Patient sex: M
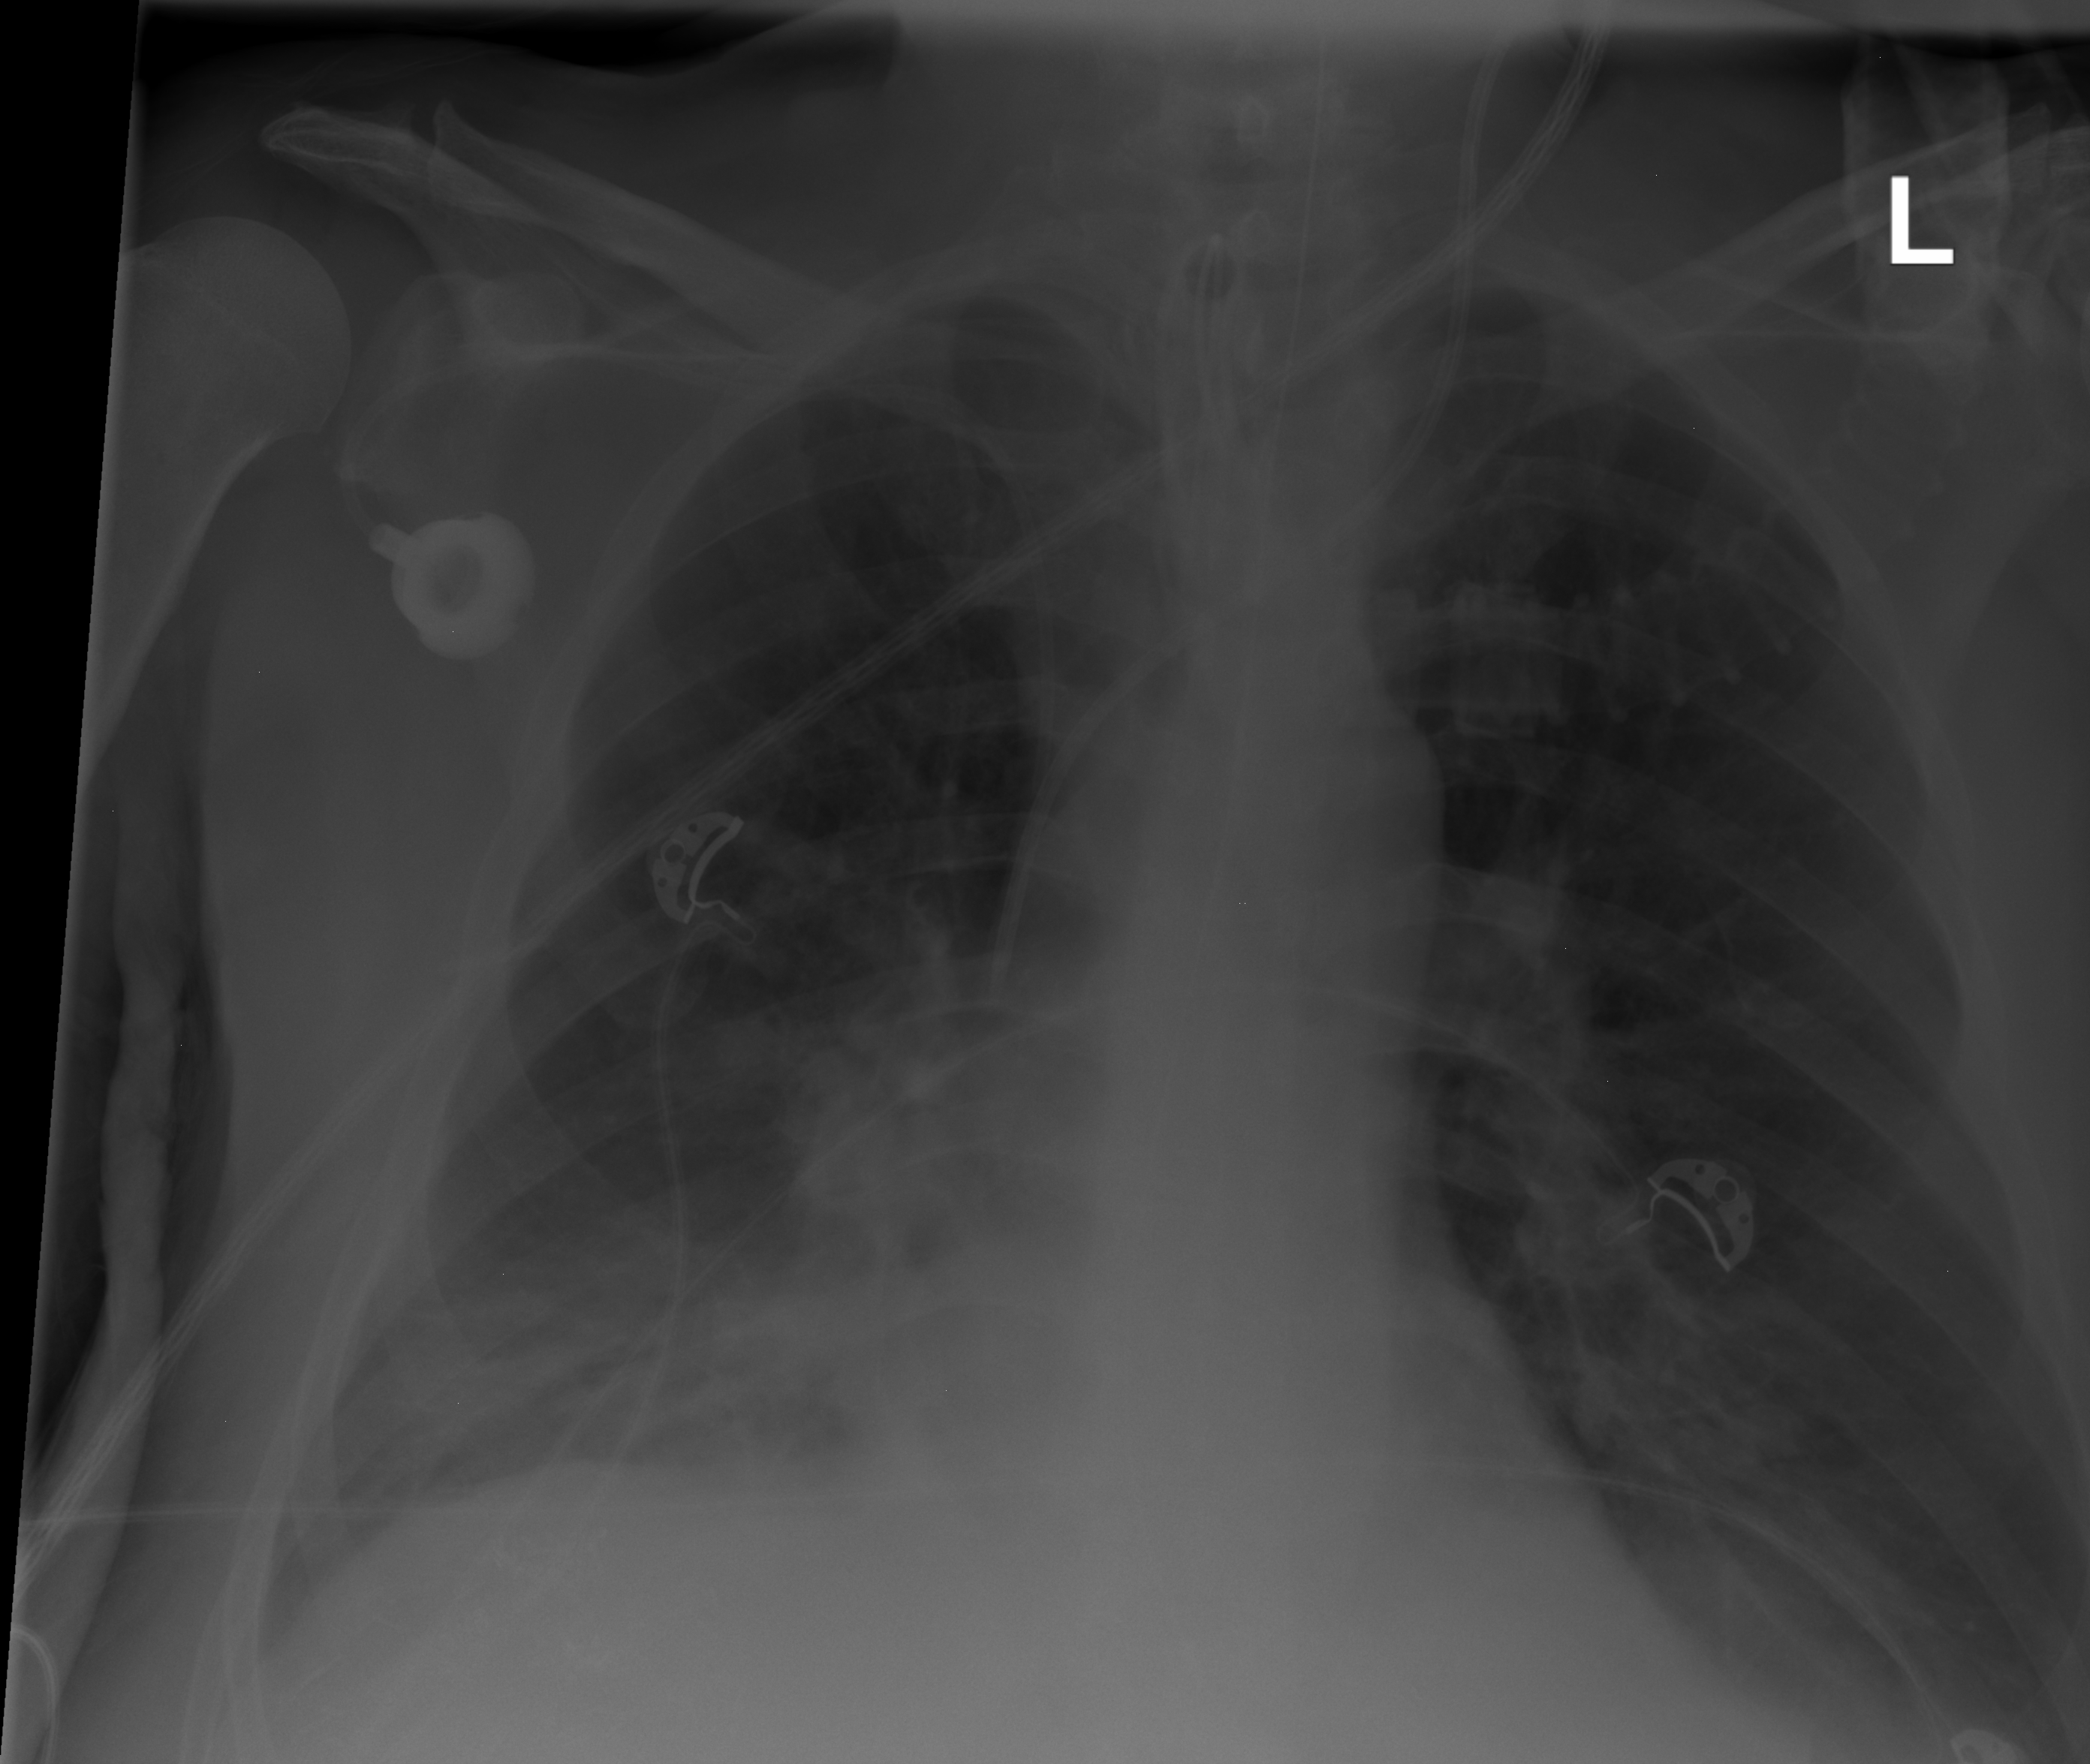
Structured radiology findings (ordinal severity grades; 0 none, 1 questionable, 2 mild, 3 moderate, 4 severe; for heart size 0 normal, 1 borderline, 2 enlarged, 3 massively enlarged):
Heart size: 2
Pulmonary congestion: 0
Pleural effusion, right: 2
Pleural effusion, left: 0
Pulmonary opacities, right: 2
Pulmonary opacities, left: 0
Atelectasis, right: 2
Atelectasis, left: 0